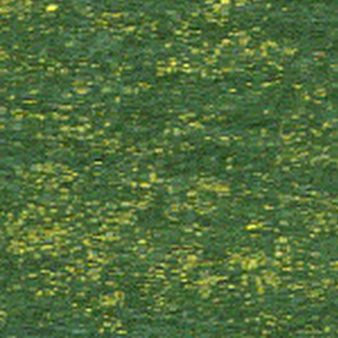
Label: other